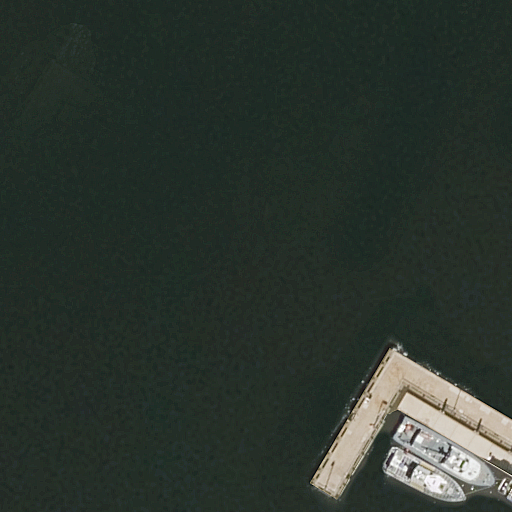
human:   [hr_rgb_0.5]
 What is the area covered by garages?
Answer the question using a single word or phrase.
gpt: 0m2

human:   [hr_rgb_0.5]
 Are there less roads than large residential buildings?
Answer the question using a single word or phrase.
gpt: no

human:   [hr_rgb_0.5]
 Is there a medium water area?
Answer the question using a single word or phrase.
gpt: no

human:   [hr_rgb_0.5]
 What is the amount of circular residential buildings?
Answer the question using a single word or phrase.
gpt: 0

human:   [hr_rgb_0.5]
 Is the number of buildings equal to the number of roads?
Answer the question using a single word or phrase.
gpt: no

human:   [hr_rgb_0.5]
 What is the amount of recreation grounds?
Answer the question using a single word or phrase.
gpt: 0

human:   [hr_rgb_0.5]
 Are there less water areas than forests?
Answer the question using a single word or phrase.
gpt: no

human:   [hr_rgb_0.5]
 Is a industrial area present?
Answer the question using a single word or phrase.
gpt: no

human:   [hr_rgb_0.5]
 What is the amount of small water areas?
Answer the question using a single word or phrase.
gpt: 0

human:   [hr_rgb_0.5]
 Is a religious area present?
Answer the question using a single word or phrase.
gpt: no

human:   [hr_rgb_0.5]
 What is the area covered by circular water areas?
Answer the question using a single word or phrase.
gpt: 0m2

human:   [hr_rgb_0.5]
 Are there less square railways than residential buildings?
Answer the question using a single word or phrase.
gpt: no

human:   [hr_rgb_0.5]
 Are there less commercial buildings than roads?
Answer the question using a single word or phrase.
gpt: yes

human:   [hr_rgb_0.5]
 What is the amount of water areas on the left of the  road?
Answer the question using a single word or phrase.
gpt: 0

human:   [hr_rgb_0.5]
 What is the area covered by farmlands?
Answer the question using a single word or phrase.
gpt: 0m2

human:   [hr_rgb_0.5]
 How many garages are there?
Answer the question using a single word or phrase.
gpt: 0

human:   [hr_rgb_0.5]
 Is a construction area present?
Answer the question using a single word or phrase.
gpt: no

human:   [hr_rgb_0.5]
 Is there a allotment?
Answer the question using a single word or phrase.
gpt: no

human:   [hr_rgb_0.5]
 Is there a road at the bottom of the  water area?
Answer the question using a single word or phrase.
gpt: yes

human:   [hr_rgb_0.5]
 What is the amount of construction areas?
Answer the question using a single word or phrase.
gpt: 0

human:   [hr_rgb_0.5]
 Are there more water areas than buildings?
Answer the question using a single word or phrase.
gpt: yes

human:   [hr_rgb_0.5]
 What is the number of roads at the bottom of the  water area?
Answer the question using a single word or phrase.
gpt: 1

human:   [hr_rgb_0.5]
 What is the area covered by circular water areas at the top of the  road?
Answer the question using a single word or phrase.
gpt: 0m2

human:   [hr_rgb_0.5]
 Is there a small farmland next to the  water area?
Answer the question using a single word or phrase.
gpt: no

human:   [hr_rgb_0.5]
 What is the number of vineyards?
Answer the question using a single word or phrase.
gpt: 0

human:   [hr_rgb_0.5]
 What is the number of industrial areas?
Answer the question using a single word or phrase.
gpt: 0

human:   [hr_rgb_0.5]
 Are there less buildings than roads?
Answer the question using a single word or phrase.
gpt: yes

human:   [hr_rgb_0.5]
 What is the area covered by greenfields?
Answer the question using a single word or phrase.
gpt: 0m2

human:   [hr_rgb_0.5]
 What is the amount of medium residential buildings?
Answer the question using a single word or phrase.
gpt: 0

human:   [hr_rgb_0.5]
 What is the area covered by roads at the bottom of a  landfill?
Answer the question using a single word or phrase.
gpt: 0m2

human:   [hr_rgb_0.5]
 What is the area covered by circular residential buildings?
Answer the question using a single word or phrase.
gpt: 0m2

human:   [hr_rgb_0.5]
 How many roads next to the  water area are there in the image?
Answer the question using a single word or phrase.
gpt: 1

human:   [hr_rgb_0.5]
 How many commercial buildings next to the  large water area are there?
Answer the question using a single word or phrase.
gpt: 0

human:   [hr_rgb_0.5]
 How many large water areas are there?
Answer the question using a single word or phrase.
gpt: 1

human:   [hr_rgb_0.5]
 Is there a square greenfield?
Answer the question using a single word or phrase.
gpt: no

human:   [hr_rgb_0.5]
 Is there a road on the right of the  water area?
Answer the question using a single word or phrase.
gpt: yes